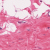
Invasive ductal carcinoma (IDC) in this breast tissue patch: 0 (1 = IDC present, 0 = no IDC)